Question: I have tried to receive cloud to device message through IOT Hub using the steps mentioned in the link below:
<URL>
I have attached the code that I am using and the result I am getting.
In the simulated device app, I am calling this method "ReceiveMessageAsync()".
I have updated the screenshot of the output that I am getting.
After entering the "Enter", I am not getting any output.
After decoding the code, I could see that in the ReceiveMessageAsync() method, I am getting 'receivedMessage == null'.
Please help me with this code and suggest the changes that I should make to make it work perfectly.
=======================================
'''
public async void ReceiveMessageAsync()
{
try
{
Message receivedMessage = await _deviceClient?.ReceiveAsync();
if(receivedMessage == null)
{
ReceivedMessage = null;
return;
}
ReceivedMessage = Encoding.ASCII.GetString(receivedMessage.GetBytes());
if(double.TryParse(ReceivedMessage, out var requestedNoise))
{
ReceivedNoiseSetting = requestedNoise;
}
else
{
ReceivedNoiseSetting = null;
}
await _DeviceClient?.CompleteAsync(receivedMessage);
}
catch (NullReferenceException ex)
{
System.Diagnostics.Debug.WriteLine("The DeviceClient is null.");
}
}
'''
==================================================
'''
using System;
using Ststem.Text;
using System.Threading.Tasks;
using Microsoft.Azure.Devices;
using System.Linq;
namespace SendCloudToDevice
{
internal class Program
{
static ServiceClient serviceClient;
static string connectionString = "<connectionString>";
static string targetDevice = "<deviceID>";
public static async Task Main(String[] args)
{
console.WriteLine("Send Cloud to device Message");
serviceClient = ServiceClient.CreateFromConnectionString(connectionString);
ReceiveFeedbackAsync();
Console.WriteLine("Press any key to send C2D mesage.");
Console.ReadLine();
sendCloudToDeviceMessageAsync().Wait();
Console.ReadLine();
}
private async static Task SendCloudToDeviceMessageAsync()
{
var commandMessage = new Message(Encoding.ASCII.GetBytes("Cloud to device message."));
commandMessage.Ack = DeliveryAcknowledgement.Full;
await serviceClient.sendAsync(targetDevice,commandMessage);
}
private async static void ReceiveFeedbackAsync()
{
var feedbackReceiver = serviceClient.GetFeedbackReceiver();
Console.WriteLine("
Receiving c2d feedback from service");
while (true)
{
var feedbackBatch = await feedbackReceiver.ReceiveAsync();
if(feedbackBatch == null) continue;
Console.ForegroundColor = ConsoleColor.Yellow;
Console.WriteLine("Received feedback: {0}",string.Join(", ", feedbackBatch.Recorfds.Select(f => f.StatusCode)));
Console.ResetColor();
await feedbackReceiver.CompleteAsync(feedbackBatch);
}
}
}
}
'''
[1]: [https://i.stack.imgur.com/sS8N0.jpg
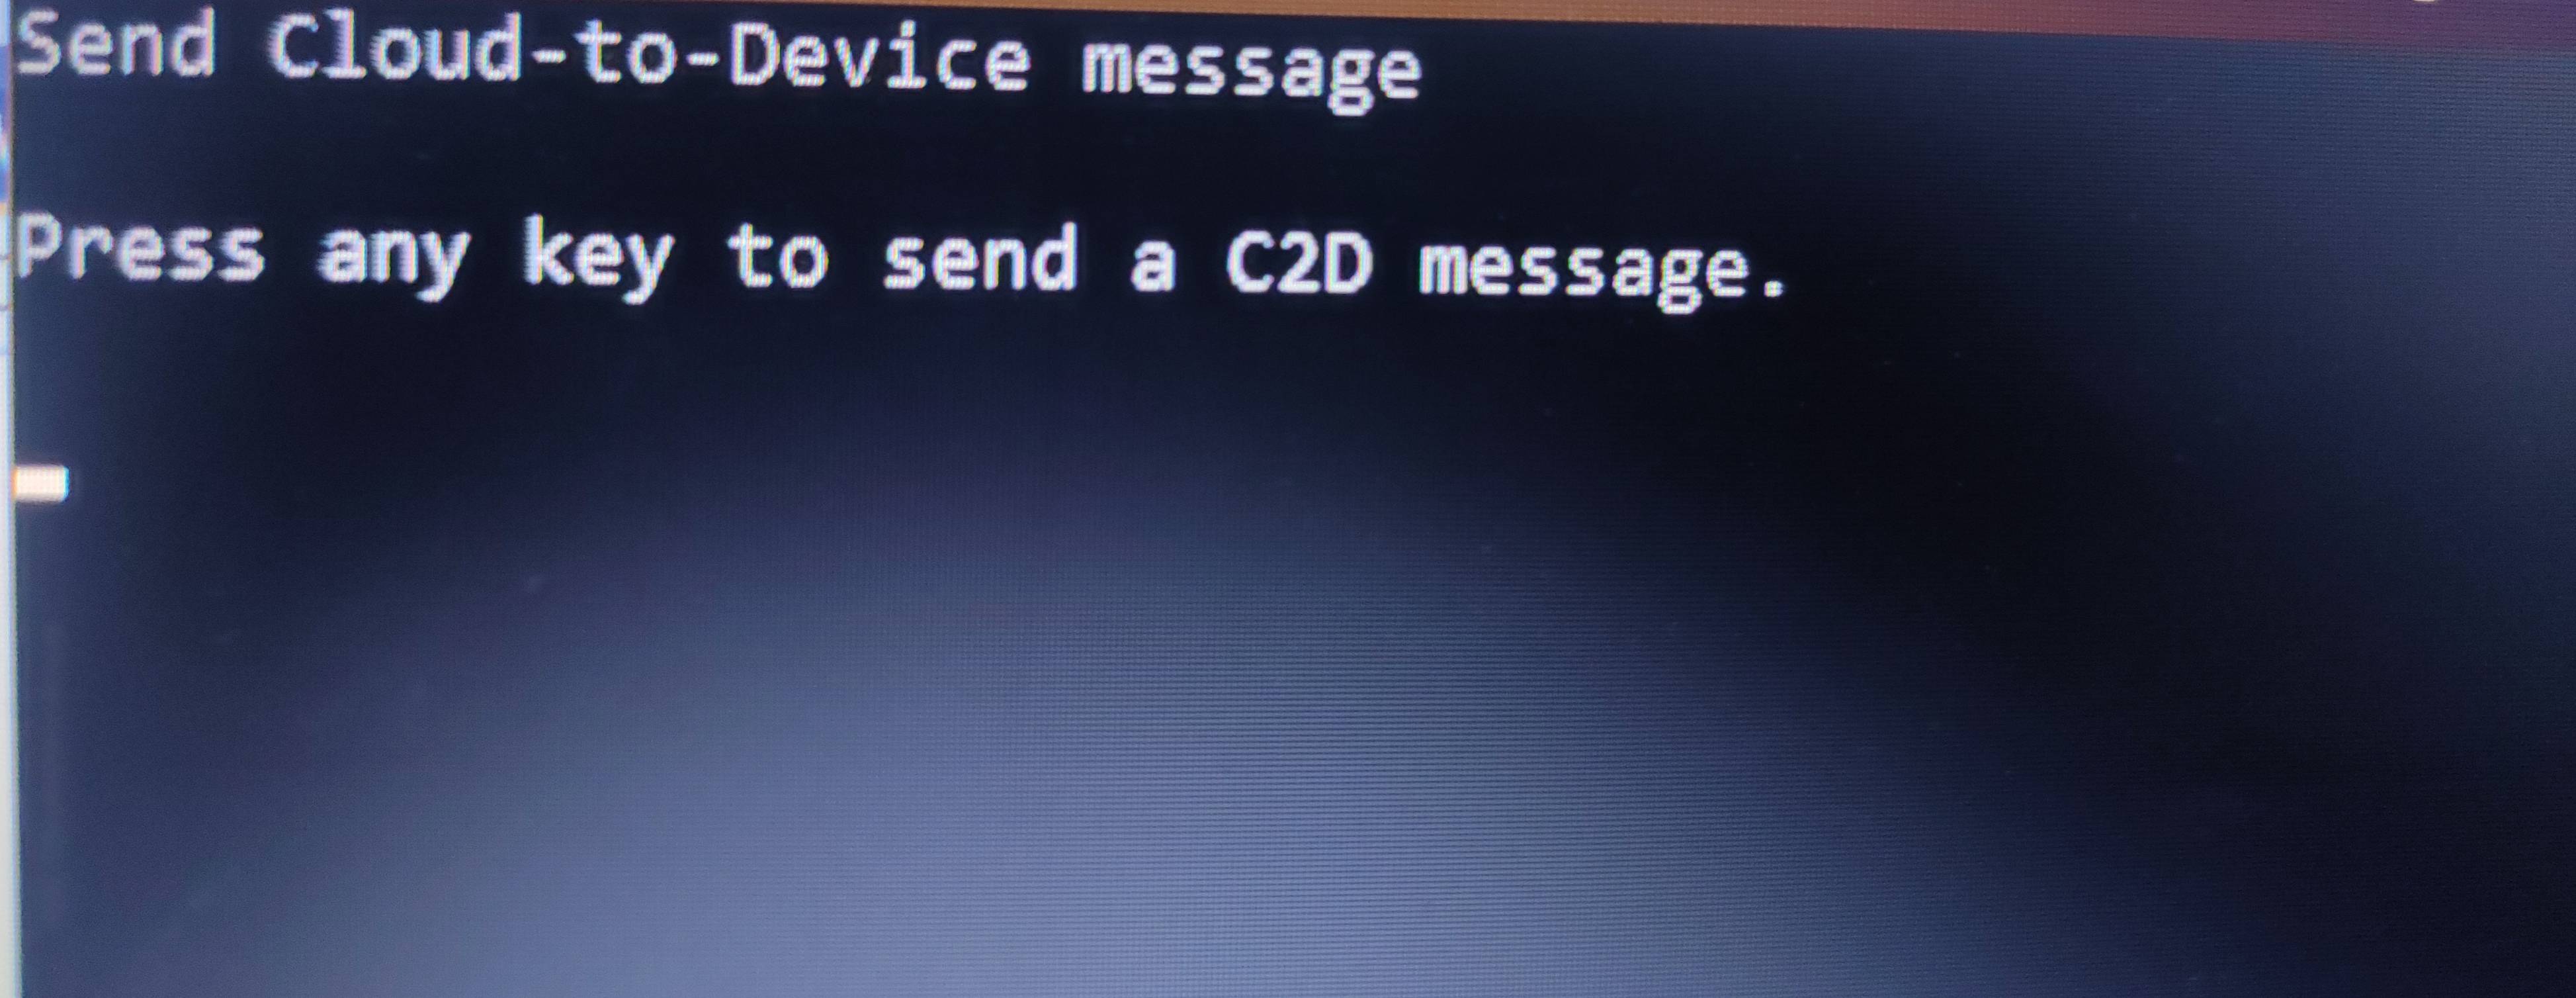
Answer: If you just want to send messages to a device and get messages from a device, try the code below:
'''
using System;
using System.Threading.Tasks;
using Microsoft.Azure.Devices.Client;
using Microsoft.Azure.Devices;
using System.Linq;
using System.Text;
namespace SendCloudToDevice
{
internal class Program
{
public static void Main(String[] args)
{
var deviceConnStr = "";
var serviceClientStr = "";
//sned a new message from could to device
var serviceClient = ServiceClient.CreateFromConnectionString(serviceClientStr);
var messageContent = "Hello! This is a message from Cloud!";
var commandMessage = new Microsoft.Azure.Devices.Message(Encoding.ASCII.GetBytes(messageContent));
serviceClient.SendAsync("<deviceID here>", commandMessage).GetAwaiter().GetResult();
Console.WriteLine("sent message to device,content : "+ messageContent);
//device receive messages from cloud
var deviceClient = DeviceClient.CreateFromConnectionString(deviceConnStr);
Console.WriteLine("
Receiving cloud to device messages from service");
while (true)
{
var receivedMessage = deviceClient.ReceiveAsync().GetAwaiter().GetResult();
if (receivedMessage == null) continue;
Console.ForegroundColor = ConsoleColor.Yellow;
Console.WriteLine("Received message: {0}",
Encoding.ASCII.GetString(receivedMessage.GetBytes()));
Console.ResetColor();
deviceClient.CompleteAsync(receivedMessage).GetAwaiter().GetResult();
}
}
}
}
'''
Result:
<URL>
You can also send messages from Portal:
<URL>
<URL>